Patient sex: F
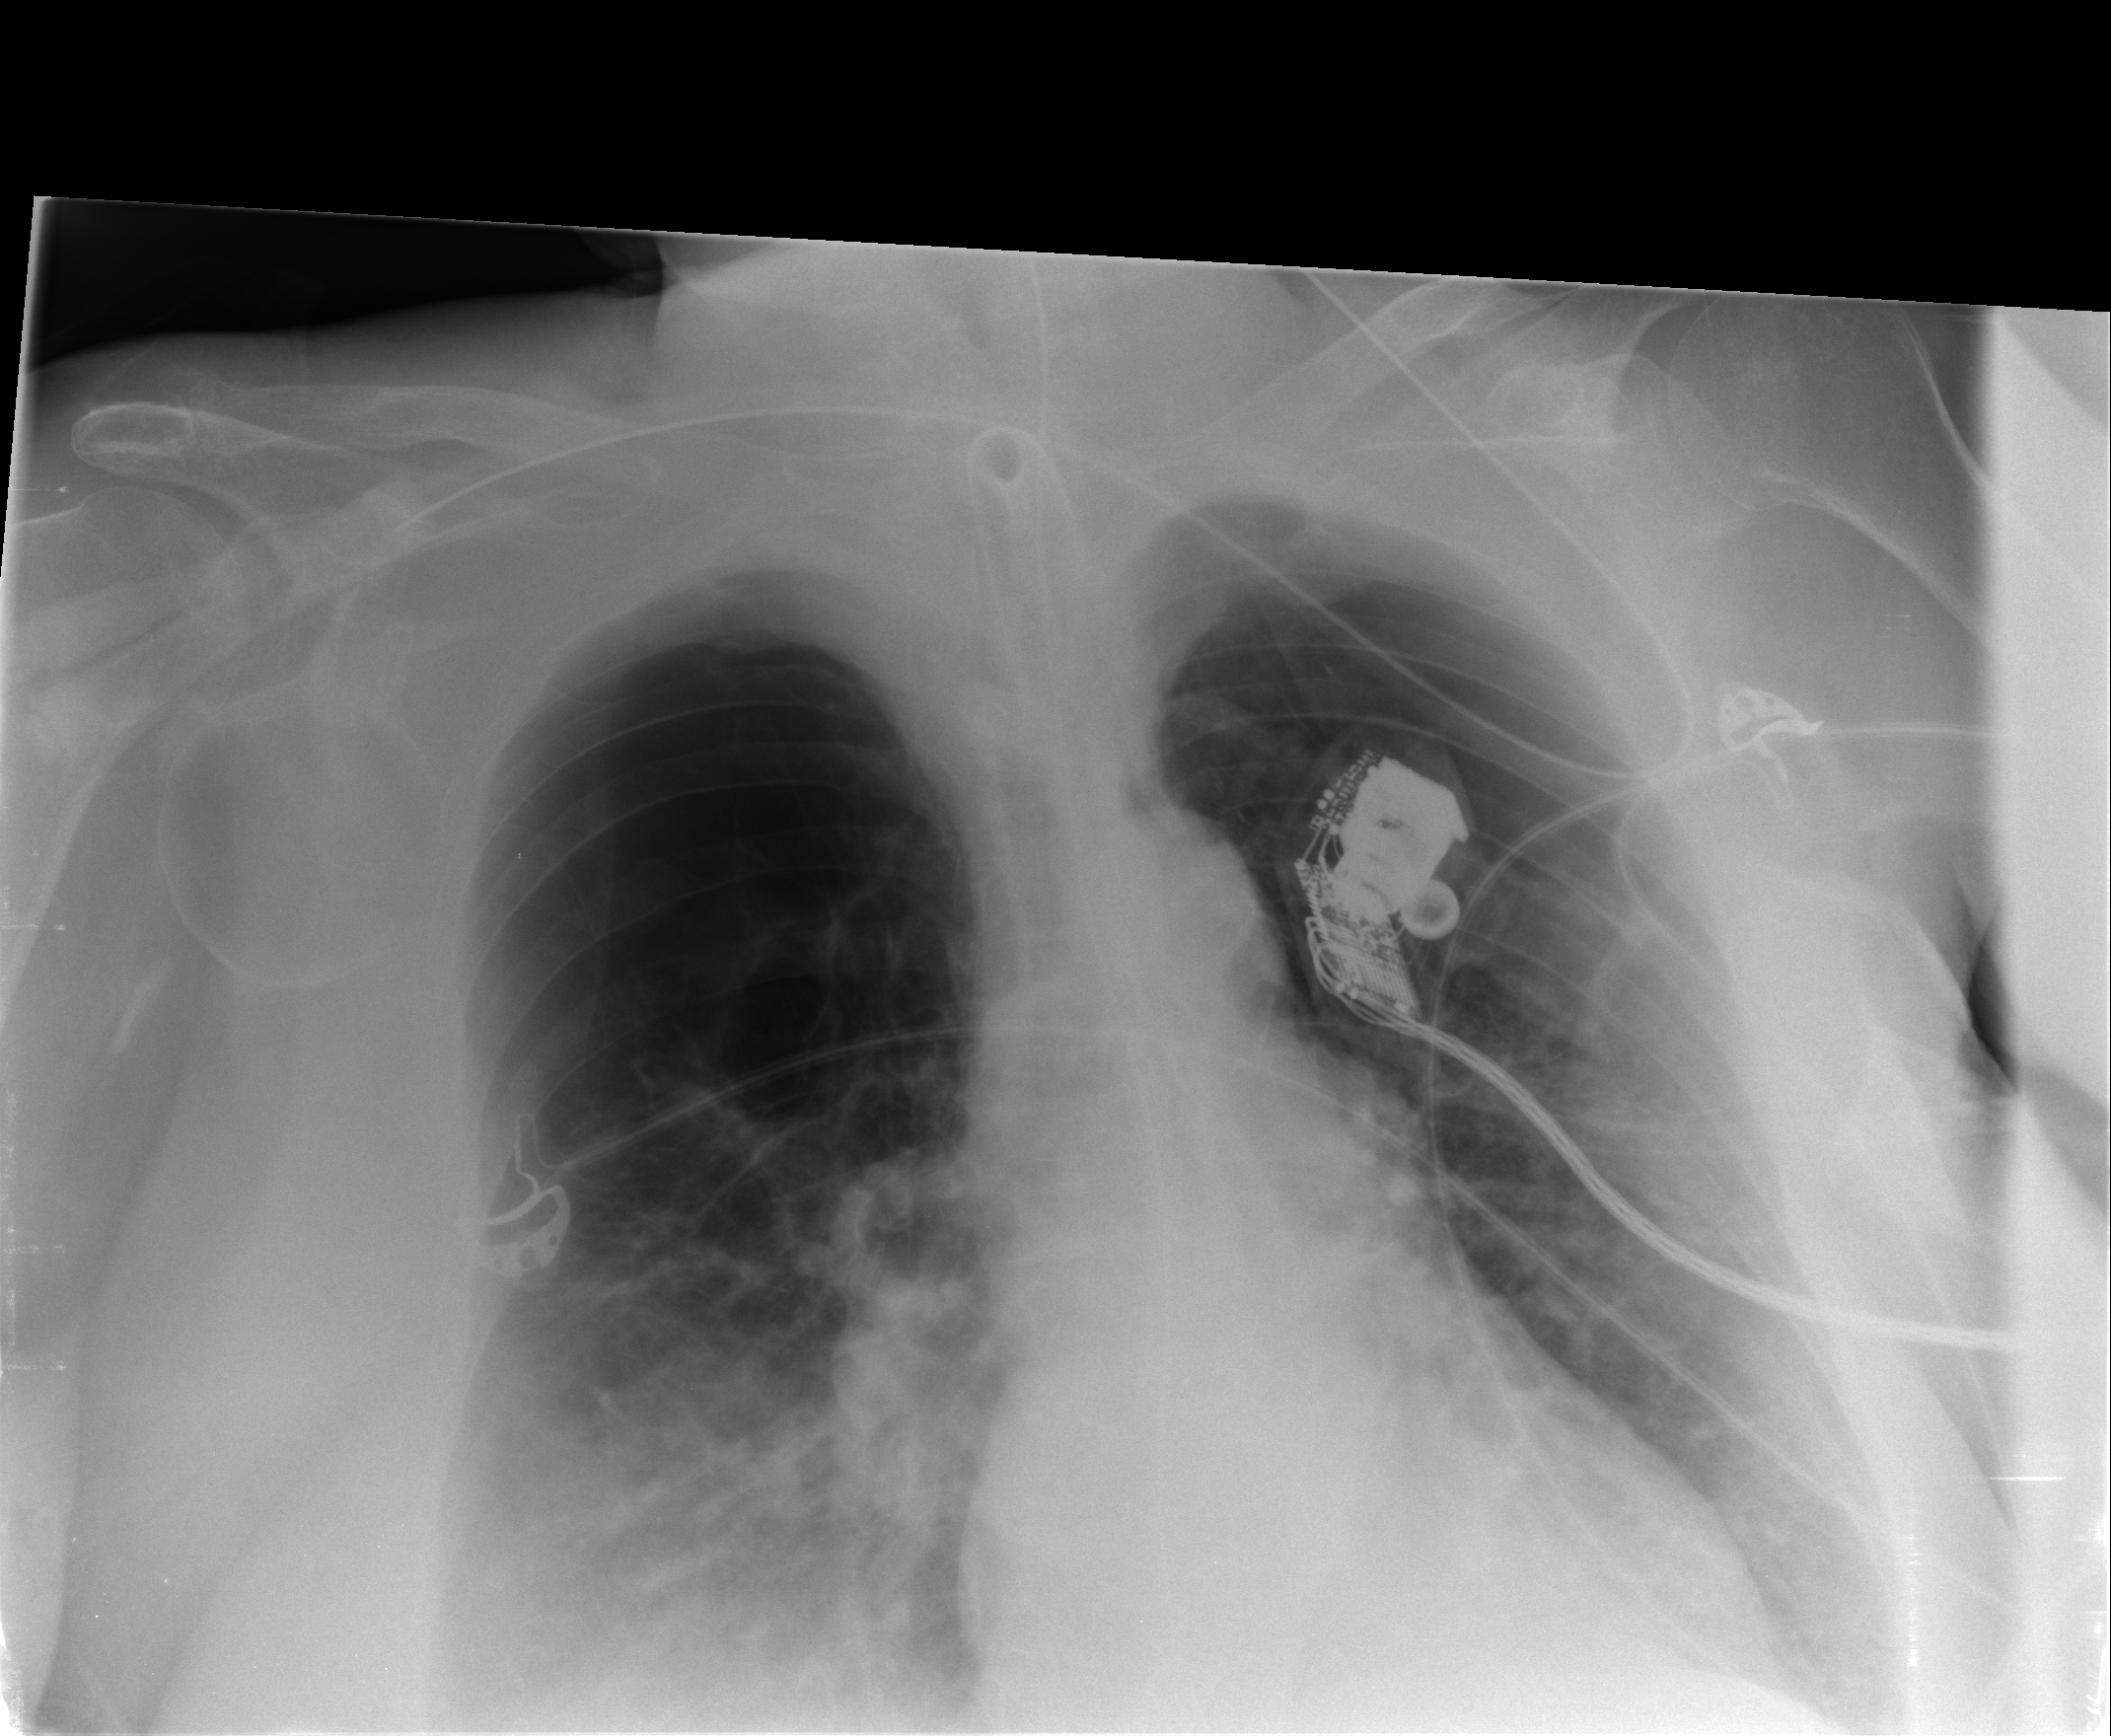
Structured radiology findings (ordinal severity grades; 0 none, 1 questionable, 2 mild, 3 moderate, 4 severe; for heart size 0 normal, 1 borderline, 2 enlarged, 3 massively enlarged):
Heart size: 0
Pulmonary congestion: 1
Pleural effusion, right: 2
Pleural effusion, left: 1
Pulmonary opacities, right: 2
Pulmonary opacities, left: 0
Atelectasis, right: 2
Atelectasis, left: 2